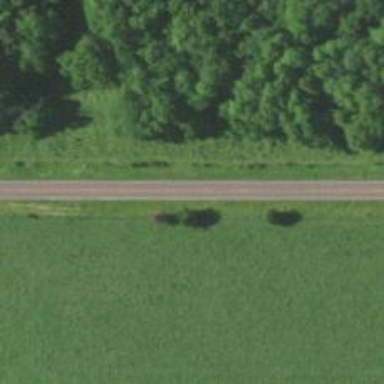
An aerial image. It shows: Tertiary road.